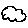
Label: cloud